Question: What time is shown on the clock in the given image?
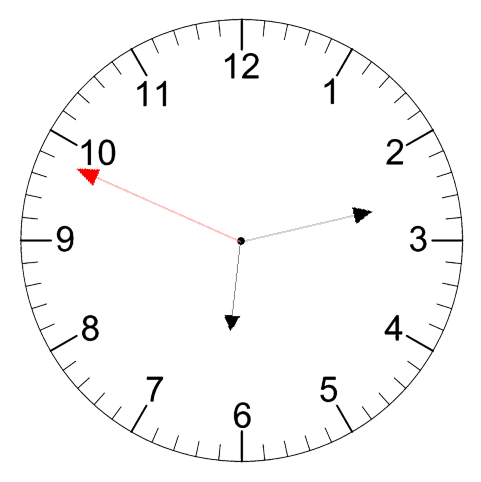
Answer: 06:12:49